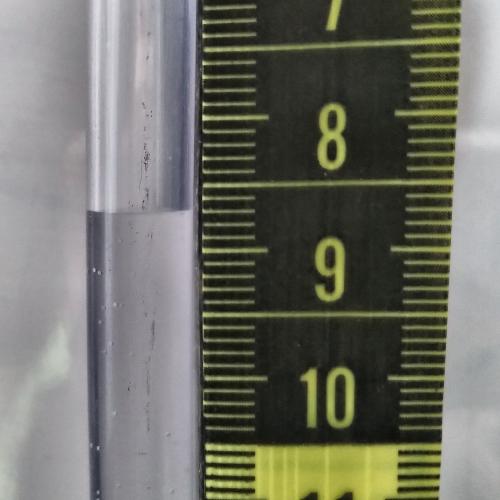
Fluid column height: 8.7 cm